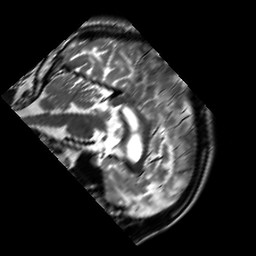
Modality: T2w
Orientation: sagittal
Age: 27
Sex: male
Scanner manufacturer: siemens
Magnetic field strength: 3 T
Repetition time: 7 s
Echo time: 0.09 s